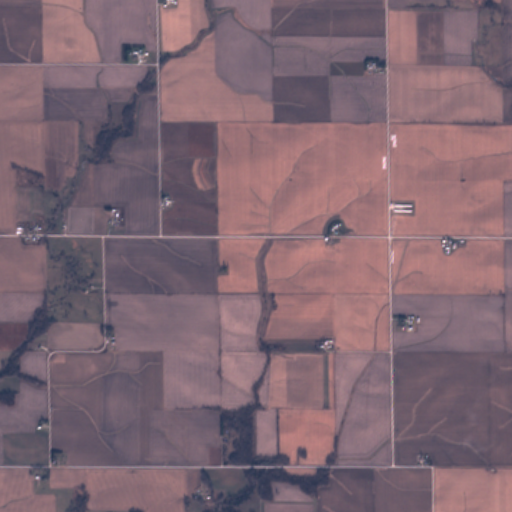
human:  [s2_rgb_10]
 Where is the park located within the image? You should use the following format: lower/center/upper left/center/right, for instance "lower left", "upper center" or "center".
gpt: The park is located in the center of the image.
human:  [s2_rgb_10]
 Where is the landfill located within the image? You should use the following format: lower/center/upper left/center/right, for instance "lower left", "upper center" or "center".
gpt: There is no landfill in the image.